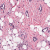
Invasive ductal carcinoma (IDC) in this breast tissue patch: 1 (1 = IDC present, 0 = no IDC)